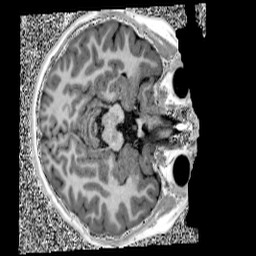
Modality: UNIT1
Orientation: axial
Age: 13
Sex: female
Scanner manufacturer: siemens
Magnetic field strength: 3 T
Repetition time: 4 s
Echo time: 0.00299 s